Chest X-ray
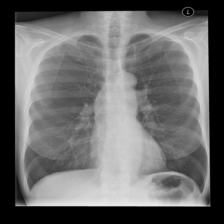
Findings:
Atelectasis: negative
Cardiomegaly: negative
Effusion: negative
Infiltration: positive
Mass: negative
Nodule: negative
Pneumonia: negative
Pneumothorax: negative
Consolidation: negative
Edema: negative
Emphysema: negative
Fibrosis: negative
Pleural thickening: negative
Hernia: negative